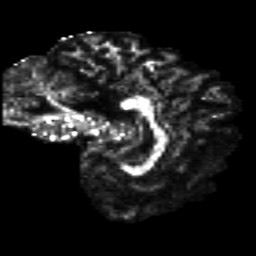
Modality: FA
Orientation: sagittal
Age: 31
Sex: male
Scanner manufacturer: siemens
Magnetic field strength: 3 T
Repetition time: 8.8 s
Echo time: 0.085 s